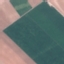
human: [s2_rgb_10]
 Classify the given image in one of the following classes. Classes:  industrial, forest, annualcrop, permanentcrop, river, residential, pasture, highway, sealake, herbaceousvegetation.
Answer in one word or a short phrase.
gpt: AnnualCrop